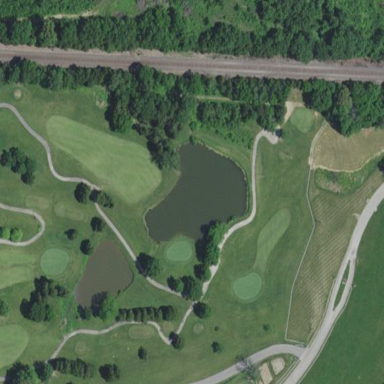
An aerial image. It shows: Scenic view of water hazard on golf course. The natural water feature adds beauty to the landscape.